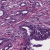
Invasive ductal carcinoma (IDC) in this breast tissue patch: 1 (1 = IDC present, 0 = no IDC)